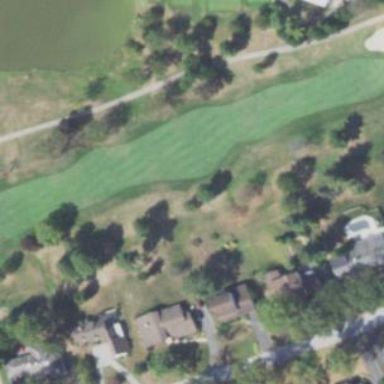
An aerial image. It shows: Golf fairway surrounded by grass.